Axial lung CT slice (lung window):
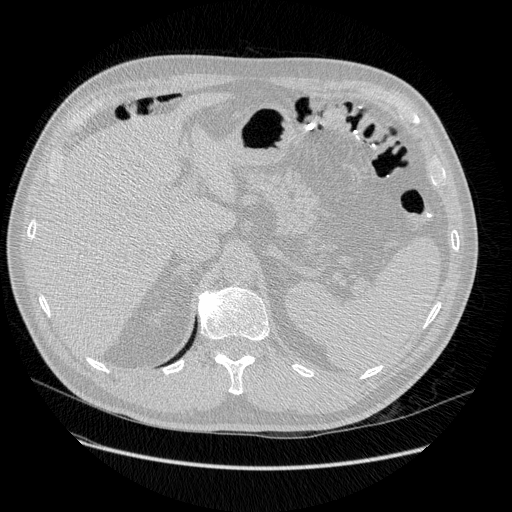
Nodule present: no